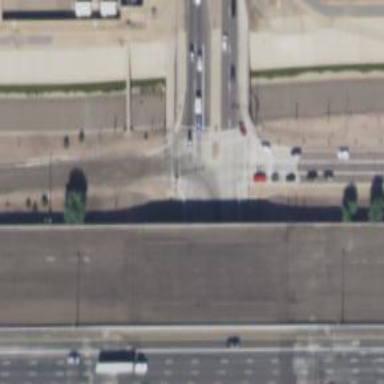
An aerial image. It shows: Solid stop line on the road marking.